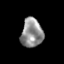
Tissue: skin
Cell type: Epithelial cells
Senescence score: 0.1969
Nuclear area (px): 613
Mean DAPI intensity: 144.644